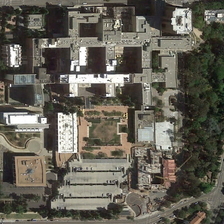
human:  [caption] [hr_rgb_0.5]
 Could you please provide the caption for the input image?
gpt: many buildings and some green trees are in a school .

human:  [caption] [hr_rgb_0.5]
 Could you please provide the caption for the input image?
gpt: many buildings and some green trees are in a school .

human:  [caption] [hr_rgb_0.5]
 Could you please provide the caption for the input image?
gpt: many buildings and some green trees are in a school .

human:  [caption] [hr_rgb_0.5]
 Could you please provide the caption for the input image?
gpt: many buildings and some green trees are in a school .

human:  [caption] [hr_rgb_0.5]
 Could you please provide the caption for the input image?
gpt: many buildings and some green trees are in a school .